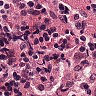
Metastatic tissue present: no